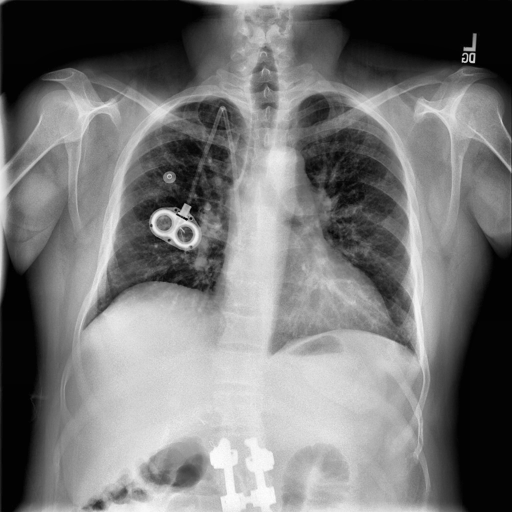
Finding: NORMAL